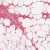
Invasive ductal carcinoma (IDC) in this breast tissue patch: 0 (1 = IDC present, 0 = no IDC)